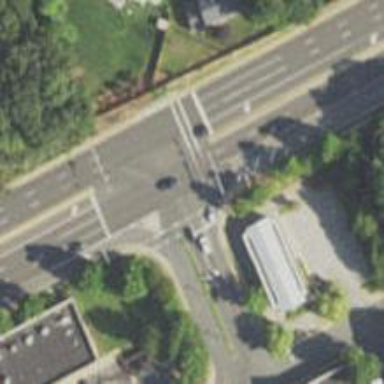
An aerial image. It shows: Uncontrolled crossing on the road.